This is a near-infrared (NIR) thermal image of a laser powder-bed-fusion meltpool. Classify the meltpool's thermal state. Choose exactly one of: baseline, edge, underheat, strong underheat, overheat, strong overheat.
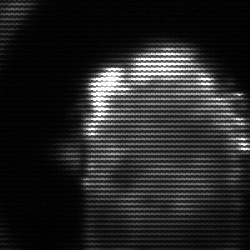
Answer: baseline